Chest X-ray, AP view. Patient: 38 years old, sex M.
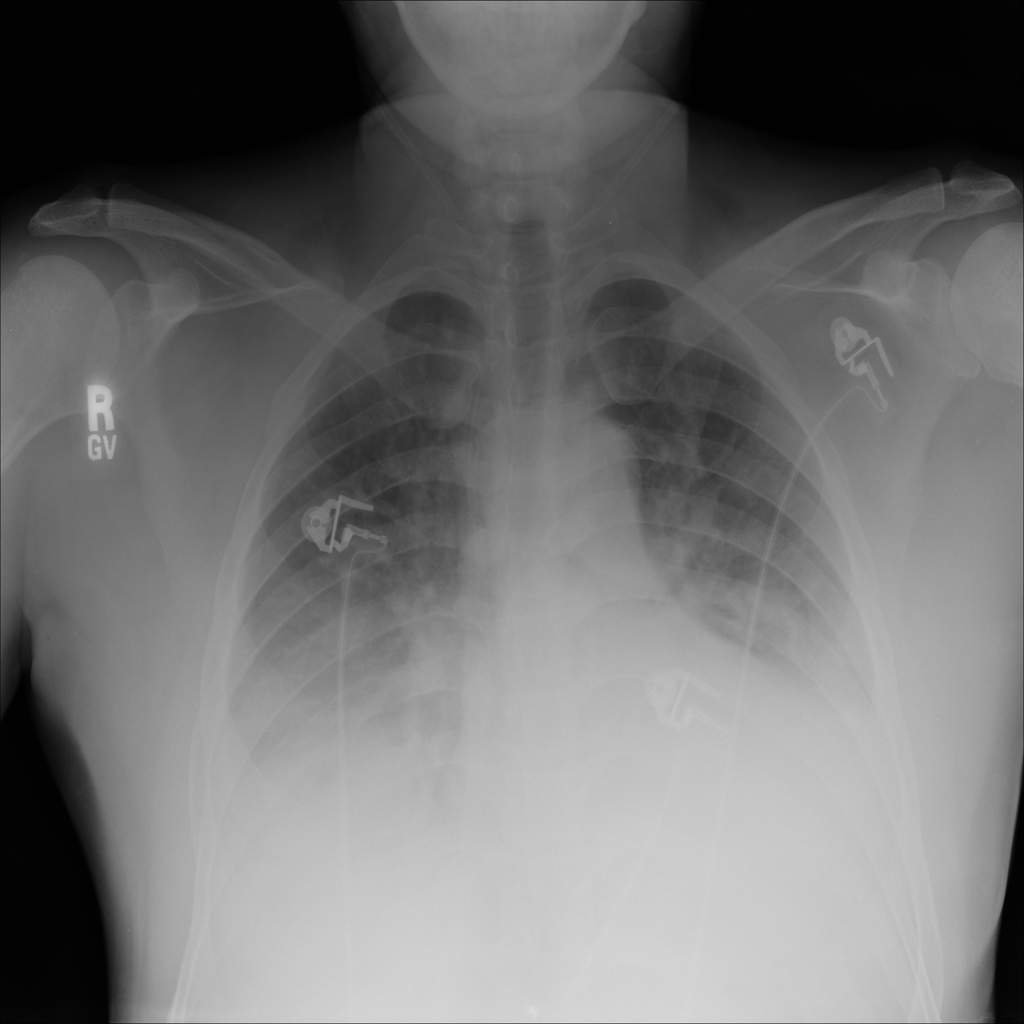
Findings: No Finding